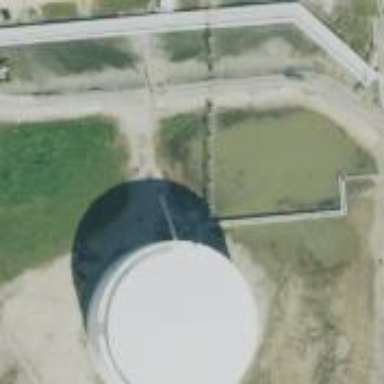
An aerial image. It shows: Storage tank building.